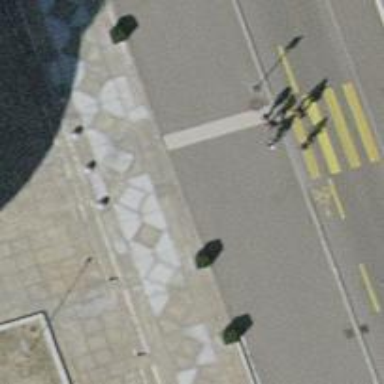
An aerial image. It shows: Footway made of concrete plates.